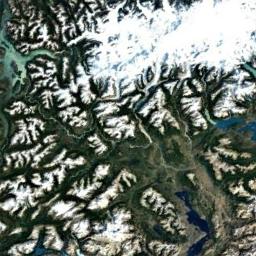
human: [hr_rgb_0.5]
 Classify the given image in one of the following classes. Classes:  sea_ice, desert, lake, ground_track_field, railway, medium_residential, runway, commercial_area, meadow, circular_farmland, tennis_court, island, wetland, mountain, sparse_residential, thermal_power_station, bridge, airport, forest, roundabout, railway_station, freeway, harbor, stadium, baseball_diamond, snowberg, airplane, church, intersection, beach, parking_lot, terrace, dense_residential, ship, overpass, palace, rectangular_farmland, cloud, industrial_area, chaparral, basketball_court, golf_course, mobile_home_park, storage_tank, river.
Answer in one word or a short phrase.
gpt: snowberg